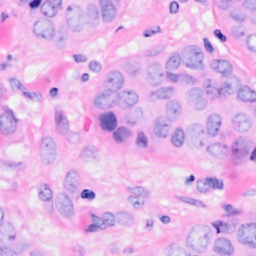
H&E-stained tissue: Breast